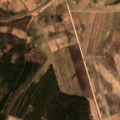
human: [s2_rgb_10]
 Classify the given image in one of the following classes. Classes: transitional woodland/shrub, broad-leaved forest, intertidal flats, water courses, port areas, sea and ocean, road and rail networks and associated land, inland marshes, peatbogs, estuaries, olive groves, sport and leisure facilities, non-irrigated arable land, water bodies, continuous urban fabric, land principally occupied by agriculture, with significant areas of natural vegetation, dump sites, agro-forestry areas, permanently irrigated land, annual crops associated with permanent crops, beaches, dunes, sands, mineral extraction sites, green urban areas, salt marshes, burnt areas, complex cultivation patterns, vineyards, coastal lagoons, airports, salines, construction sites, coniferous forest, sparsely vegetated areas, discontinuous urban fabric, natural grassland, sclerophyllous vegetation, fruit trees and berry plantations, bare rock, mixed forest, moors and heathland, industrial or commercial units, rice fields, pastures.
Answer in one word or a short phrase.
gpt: non-irrigated arable land, pastures, coniferous forest, mixed forest